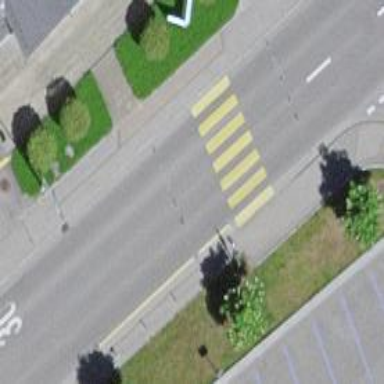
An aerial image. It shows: Zebra crossing on the road.